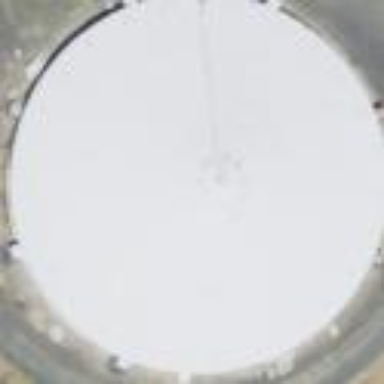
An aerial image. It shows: Building that serves as silo.